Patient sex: M
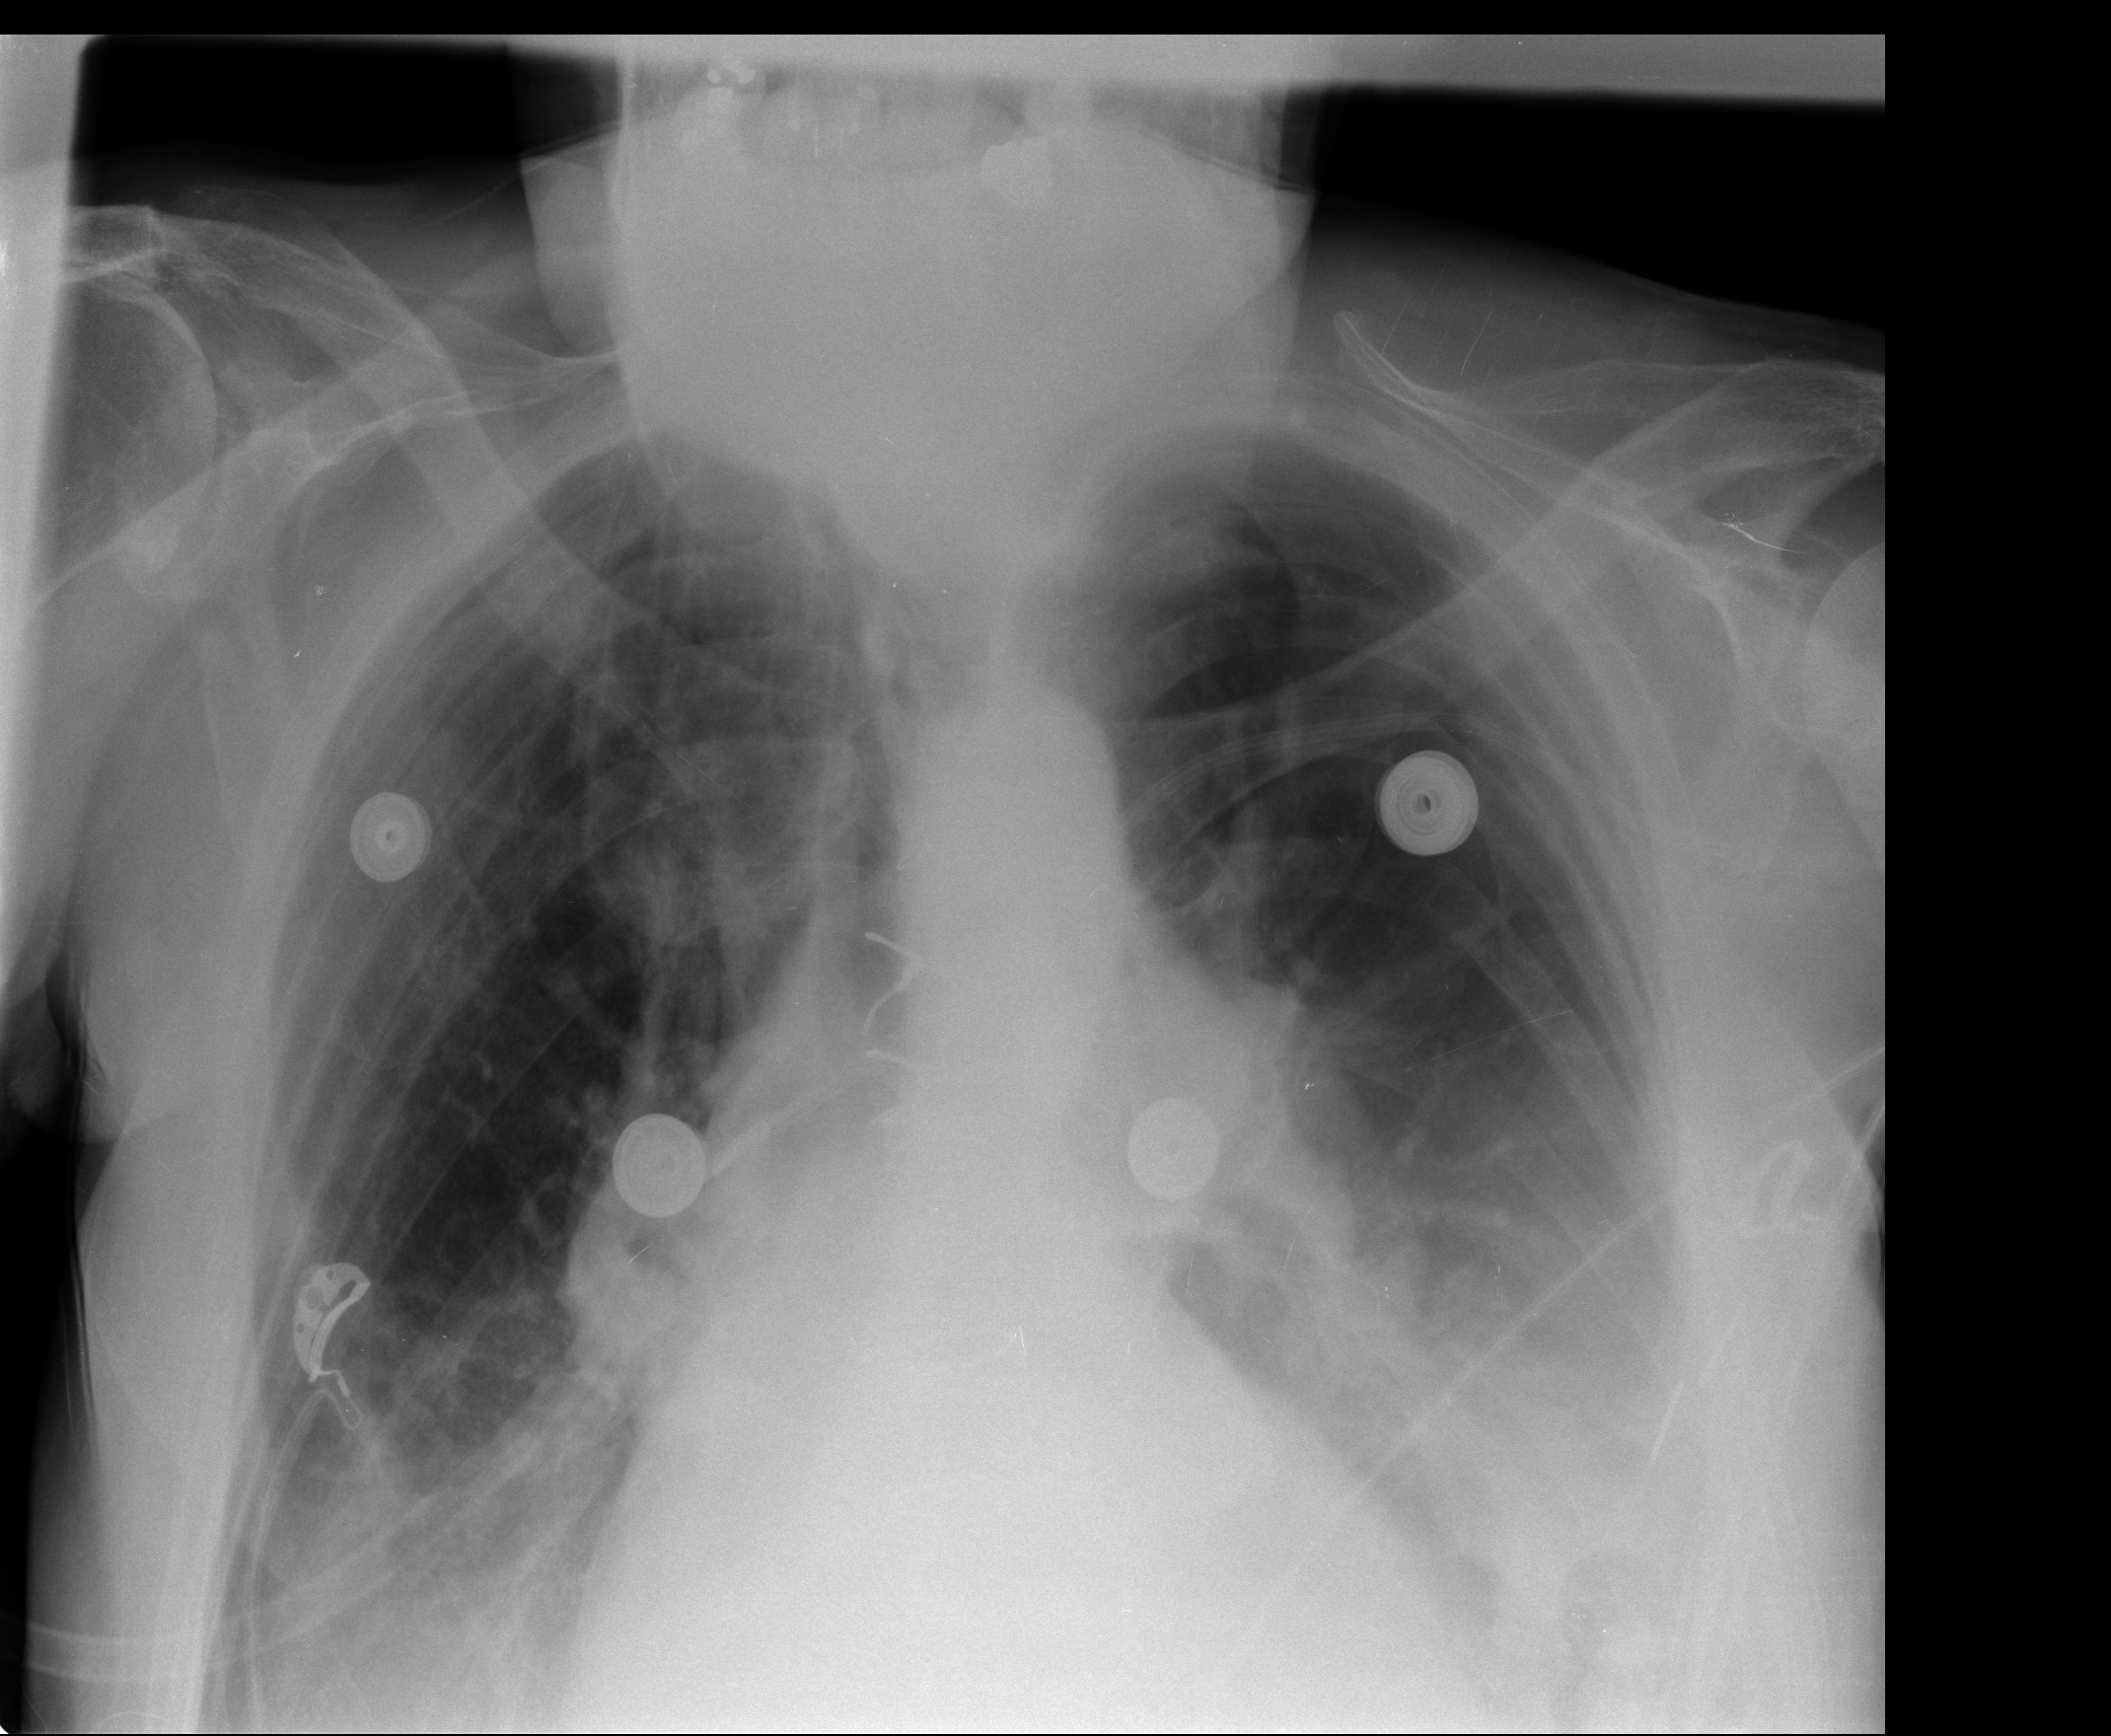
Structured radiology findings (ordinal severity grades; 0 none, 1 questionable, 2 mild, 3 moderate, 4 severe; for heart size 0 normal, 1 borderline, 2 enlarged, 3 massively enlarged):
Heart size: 1
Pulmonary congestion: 2
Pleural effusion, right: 2
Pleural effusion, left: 3
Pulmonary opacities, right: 0
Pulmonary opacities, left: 2
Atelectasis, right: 2
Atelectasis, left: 2